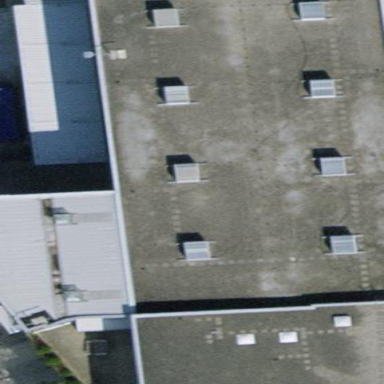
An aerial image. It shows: Commercial building.